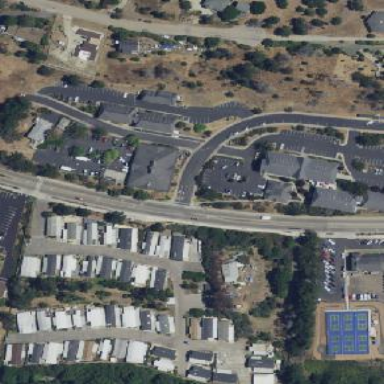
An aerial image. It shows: Residential area designated as mobile home park.